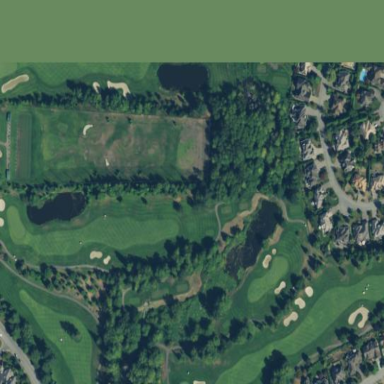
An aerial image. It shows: Golf course.